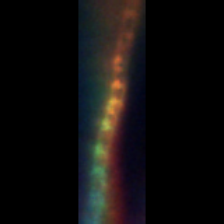
Taxon: Chaetoceros
Group: Diatoms